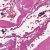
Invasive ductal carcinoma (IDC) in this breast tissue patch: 0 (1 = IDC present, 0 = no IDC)